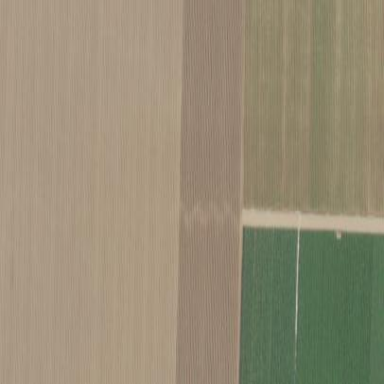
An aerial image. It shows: Farm with field of cropland.